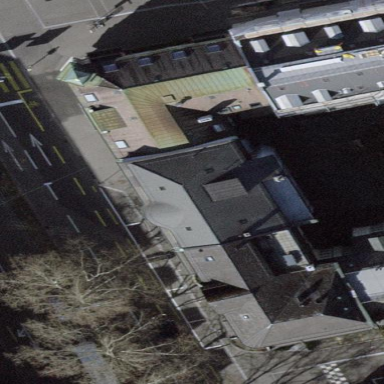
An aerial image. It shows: Commercial building.